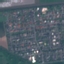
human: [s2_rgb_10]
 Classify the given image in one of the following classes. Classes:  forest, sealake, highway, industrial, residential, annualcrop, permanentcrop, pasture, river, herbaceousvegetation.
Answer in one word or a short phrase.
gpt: Residential